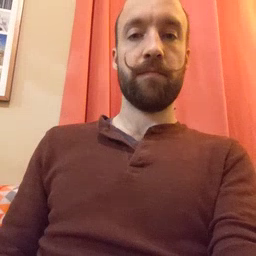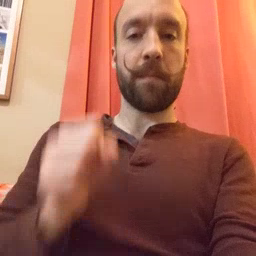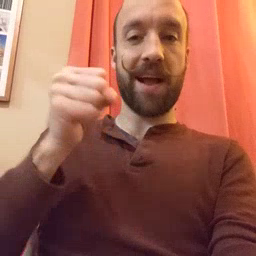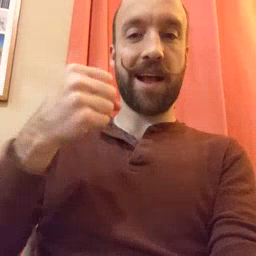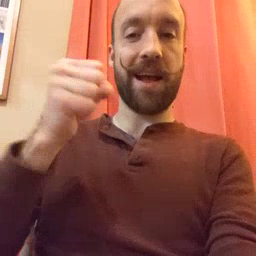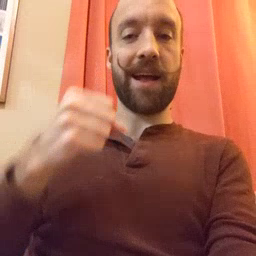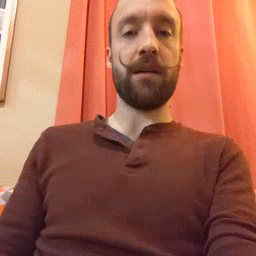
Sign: make